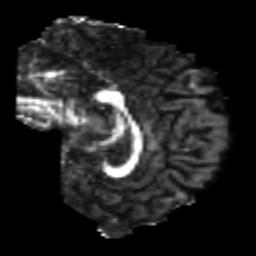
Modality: FA
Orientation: sagittal
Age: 23
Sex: male
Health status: healthy
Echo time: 0.074 s